Question: The program runs fine when the user is connected to the internet. However, when the user is not connected, the app crashes with:
'''
Error:The operation couldn't be completed. (kCLErrorDomain error 8.)
fatal error: unexpectedly found nil while unwrapping an Optional value
'''
I'd like the catch the error before it crashes and display an alertcontroller
'''
func locationManager(manager: CLLocationManager!, didUpdateLocations locations: [AnyObject]!) {
CLGeocoder().reverseGeocodeLocation(manager.location, completionHandler: { (placemarks, error) -> Void in
if (error != nil) {
println("Error:" + error.localizedDescription)
}
if placemarks.count > 0 {
let pm = placemarks[0] as CLPlacemark
self.displayLocationInfo(pm)
currentLoc = manager.location
currentLocGeoPoint = PFGeoPoint(location:currentLoc)
var query = PFQuery(className:"Restaurant") //default: Restaurant
query.whereKey("RestaurantLoc", nearGeoPoint:currentLocGeoPoint, withinMiles:setDistanceMiles) //filter by miles
query.limit = 1000 //limit number of results
query.findObjectsInBackgroundWithBlock {
(objects: [AnyObject]!, error: NSError!) -> Void in
if objects.isEmpty {
//NO RESULTS
let alertController = UIAlertController(title: "Unavailable Area", message:
"This app is not available in your area yet. We'll try our best to have it up and running as soon as possible.", preferredStyle: UIAlertControllerStyle.Alert)
alertController.addAction(UIAlertAction(title: "Ok", style: UIAlertActionStyle.Default,handler: nil))
self.presentViewController(alertController, animated: true, completion: nil)
self.navigationController!.popViewControllerAnimated(true)
} else {
newArray = objects
}
self.hideActivityIndicator(self.view)
}
} else {
println("error: \(error)")
}
})
}
'''

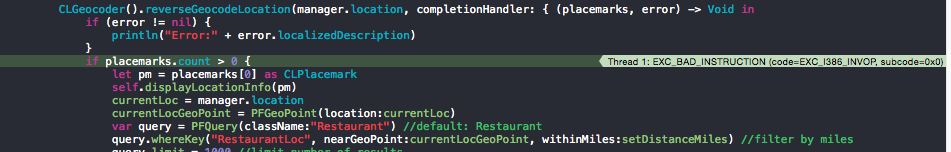
Answer: The problem is your 'if' statement. You are saying this:
'''
if (error != nil) {
println("Error:" + error.localizedDescription)
}
if placemarks.count > 0 { // ...
'''
Well, there an error. And you were that there was an error. But you didn't listen! You didn't stop! You just go right on as if nothing had happened, and try to access the 'placemarks' variable - which wasn't returned. You need to use logic here so that you if there's an error:
'''
if (error != nil) {
println("Error:" + error.localizedDescription)
return // go no further!
}
if placemarks.count > 0 { // ...
'''
Note, however, that it would be better to check 'placemarks' for 'nil' :
'''
if placemarks == nil {
// check error
// return
}
if placemarks.count > 0 { // ...
'''